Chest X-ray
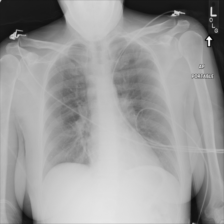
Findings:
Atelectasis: negative
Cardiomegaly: negative
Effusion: negative
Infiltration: negative
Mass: negative
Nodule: negative
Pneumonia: negative
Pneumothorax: negative
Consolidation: negative
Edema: negative
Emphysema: negative
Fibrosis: negative
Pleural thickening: negative
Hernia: negative